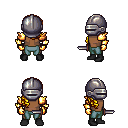
a pixel art fantasy rpg character, male body template, human, dark skin, gold arm armor, teal pants, blonde right-swept hairstyle, metal helm, gold gloves, black shoes, dagger, four views (front, back, left, right), 2x2 character sprite sheet, small pixel art, hard edges, no anti-aliasing